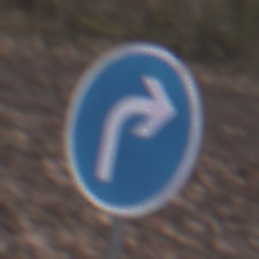
Verkehrszeichen: VorgeschriebeneFahrtrichtungRechts
Umgebung: Outdoor, Nature
Tageszeit: MorningAfternoon
Wetter: Overcast
Licht: Natural
Jahreszeit: Autumn
Kontrast: LowContrast